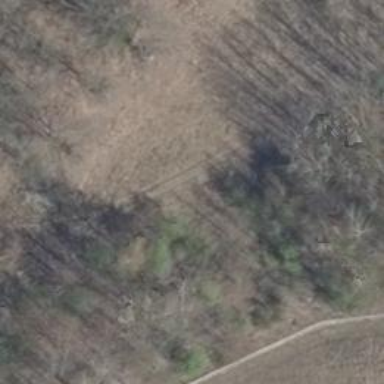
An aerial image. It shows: Dirt path.